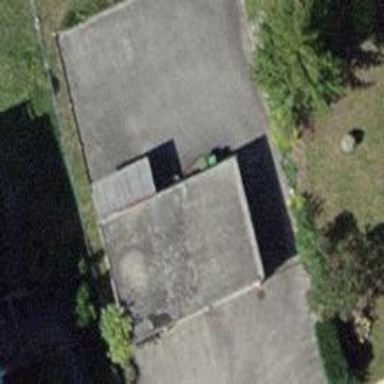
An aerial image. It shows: Garage.